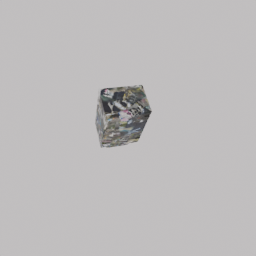
Label: electronics